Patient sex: F
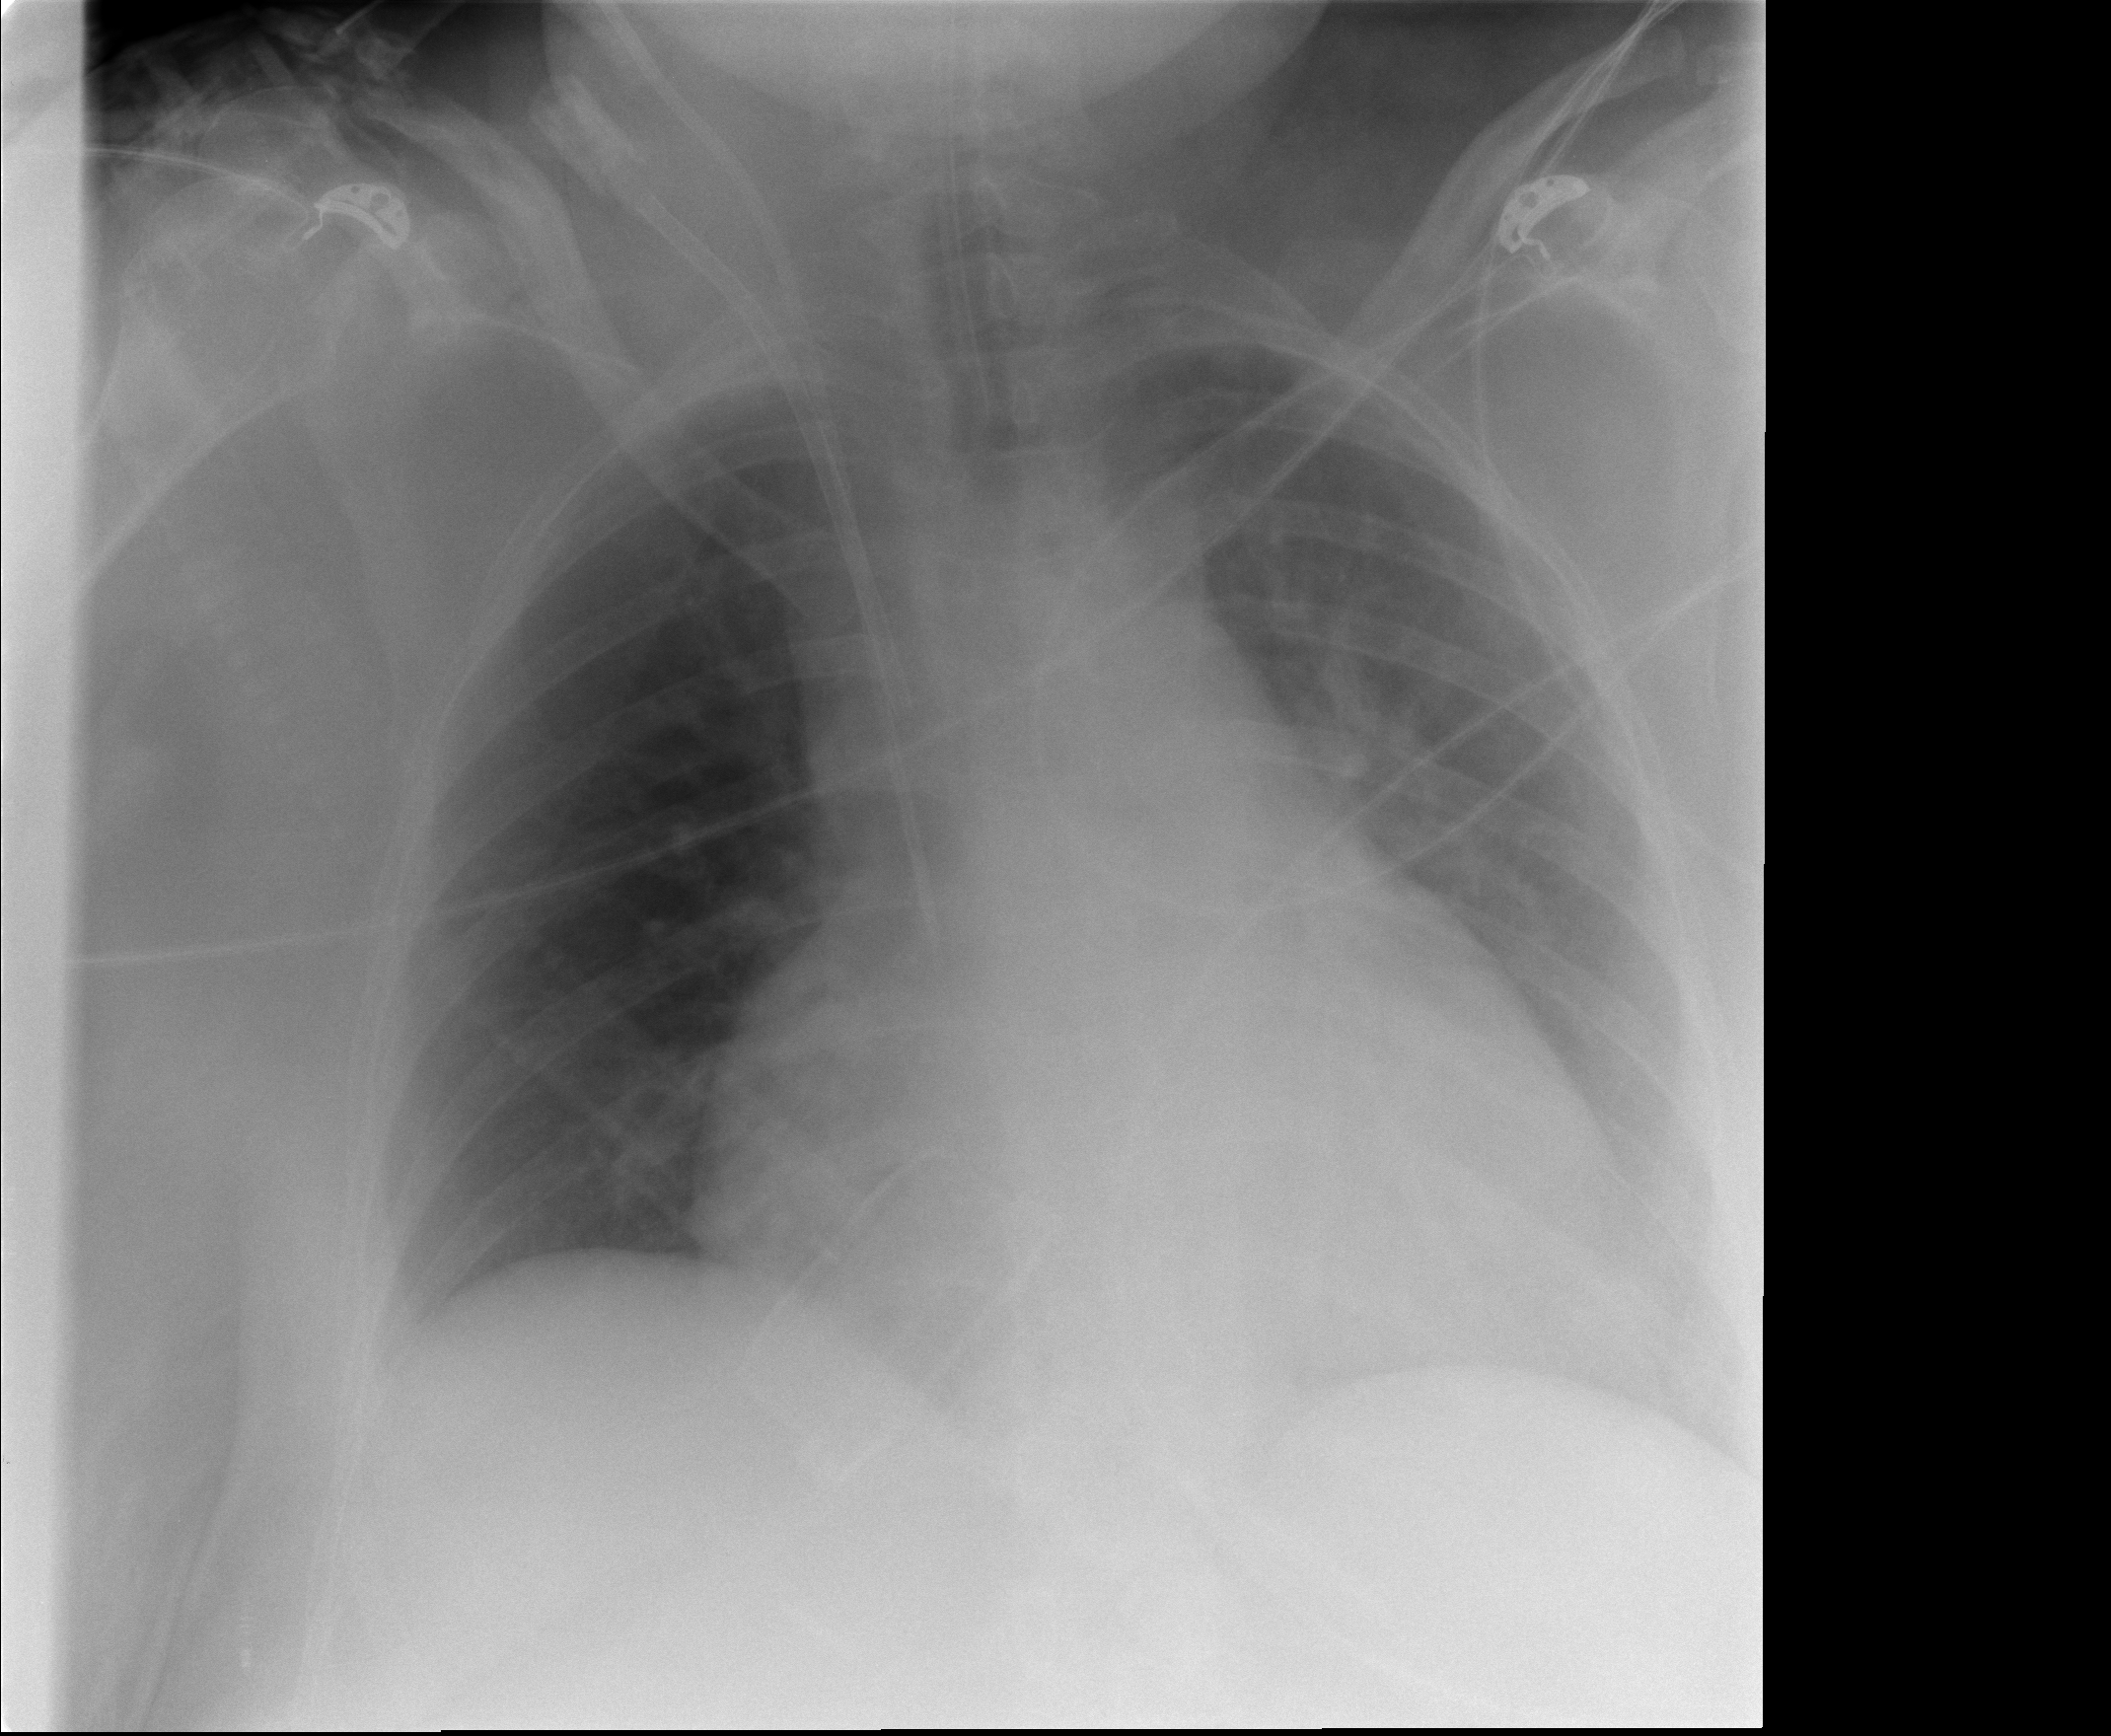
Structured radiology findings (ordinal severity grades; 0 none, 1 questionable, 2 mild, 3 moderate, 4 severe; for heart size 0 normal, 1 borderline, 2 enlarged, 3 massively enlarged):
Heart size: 2
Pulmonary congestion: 0
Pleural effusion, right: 0
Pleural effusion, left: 1
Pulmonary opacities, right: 0
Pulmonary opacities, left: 0
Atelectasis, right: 0
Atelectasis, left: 1